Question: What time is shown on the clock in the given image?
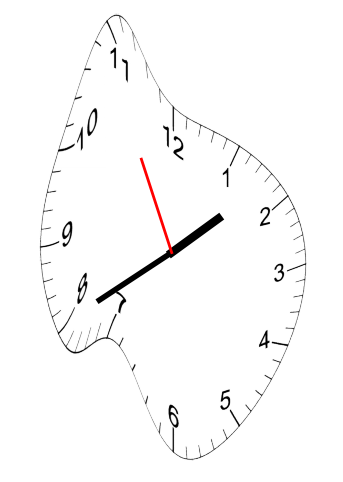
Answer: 01:39:55